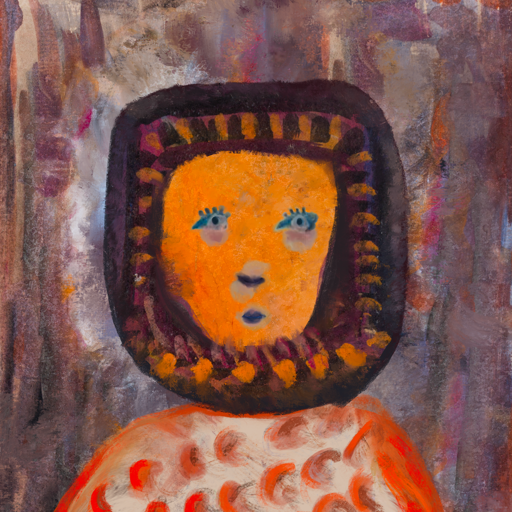
Background: Hypocrite, Head And Neck Front: Hypocrite, Face Front: Hill_Girl, Bust: Rupkatha, Hair Front: Doll, Head Accessory: Blank, Second Necklace: Blank, Necklace: Blank, Baby: Blank